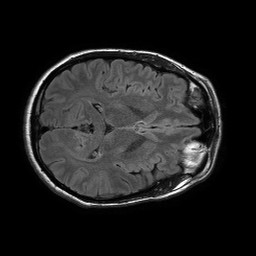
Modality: FLAIR
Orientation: axial
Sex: male
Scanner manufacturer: philips
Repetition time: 11 s
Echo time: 0.125 s